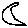
Label: moon